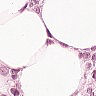
Metastatic tissue present: yes